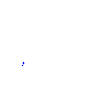
Particle: kaon